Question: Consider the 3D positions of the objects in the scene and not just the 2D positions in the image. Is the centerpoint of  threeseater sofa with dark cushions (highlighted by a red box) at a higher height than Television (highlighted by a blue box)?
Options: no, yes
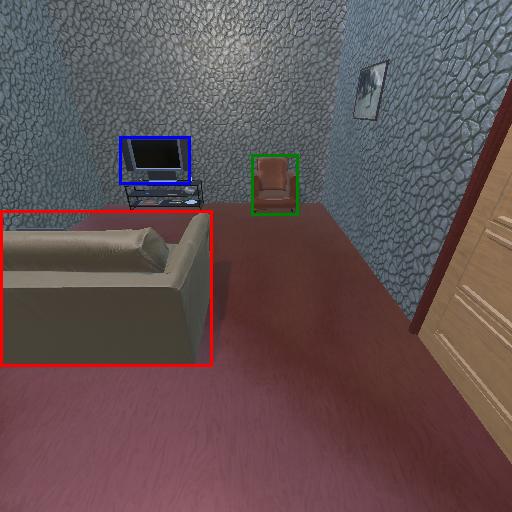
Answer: no